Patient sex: F
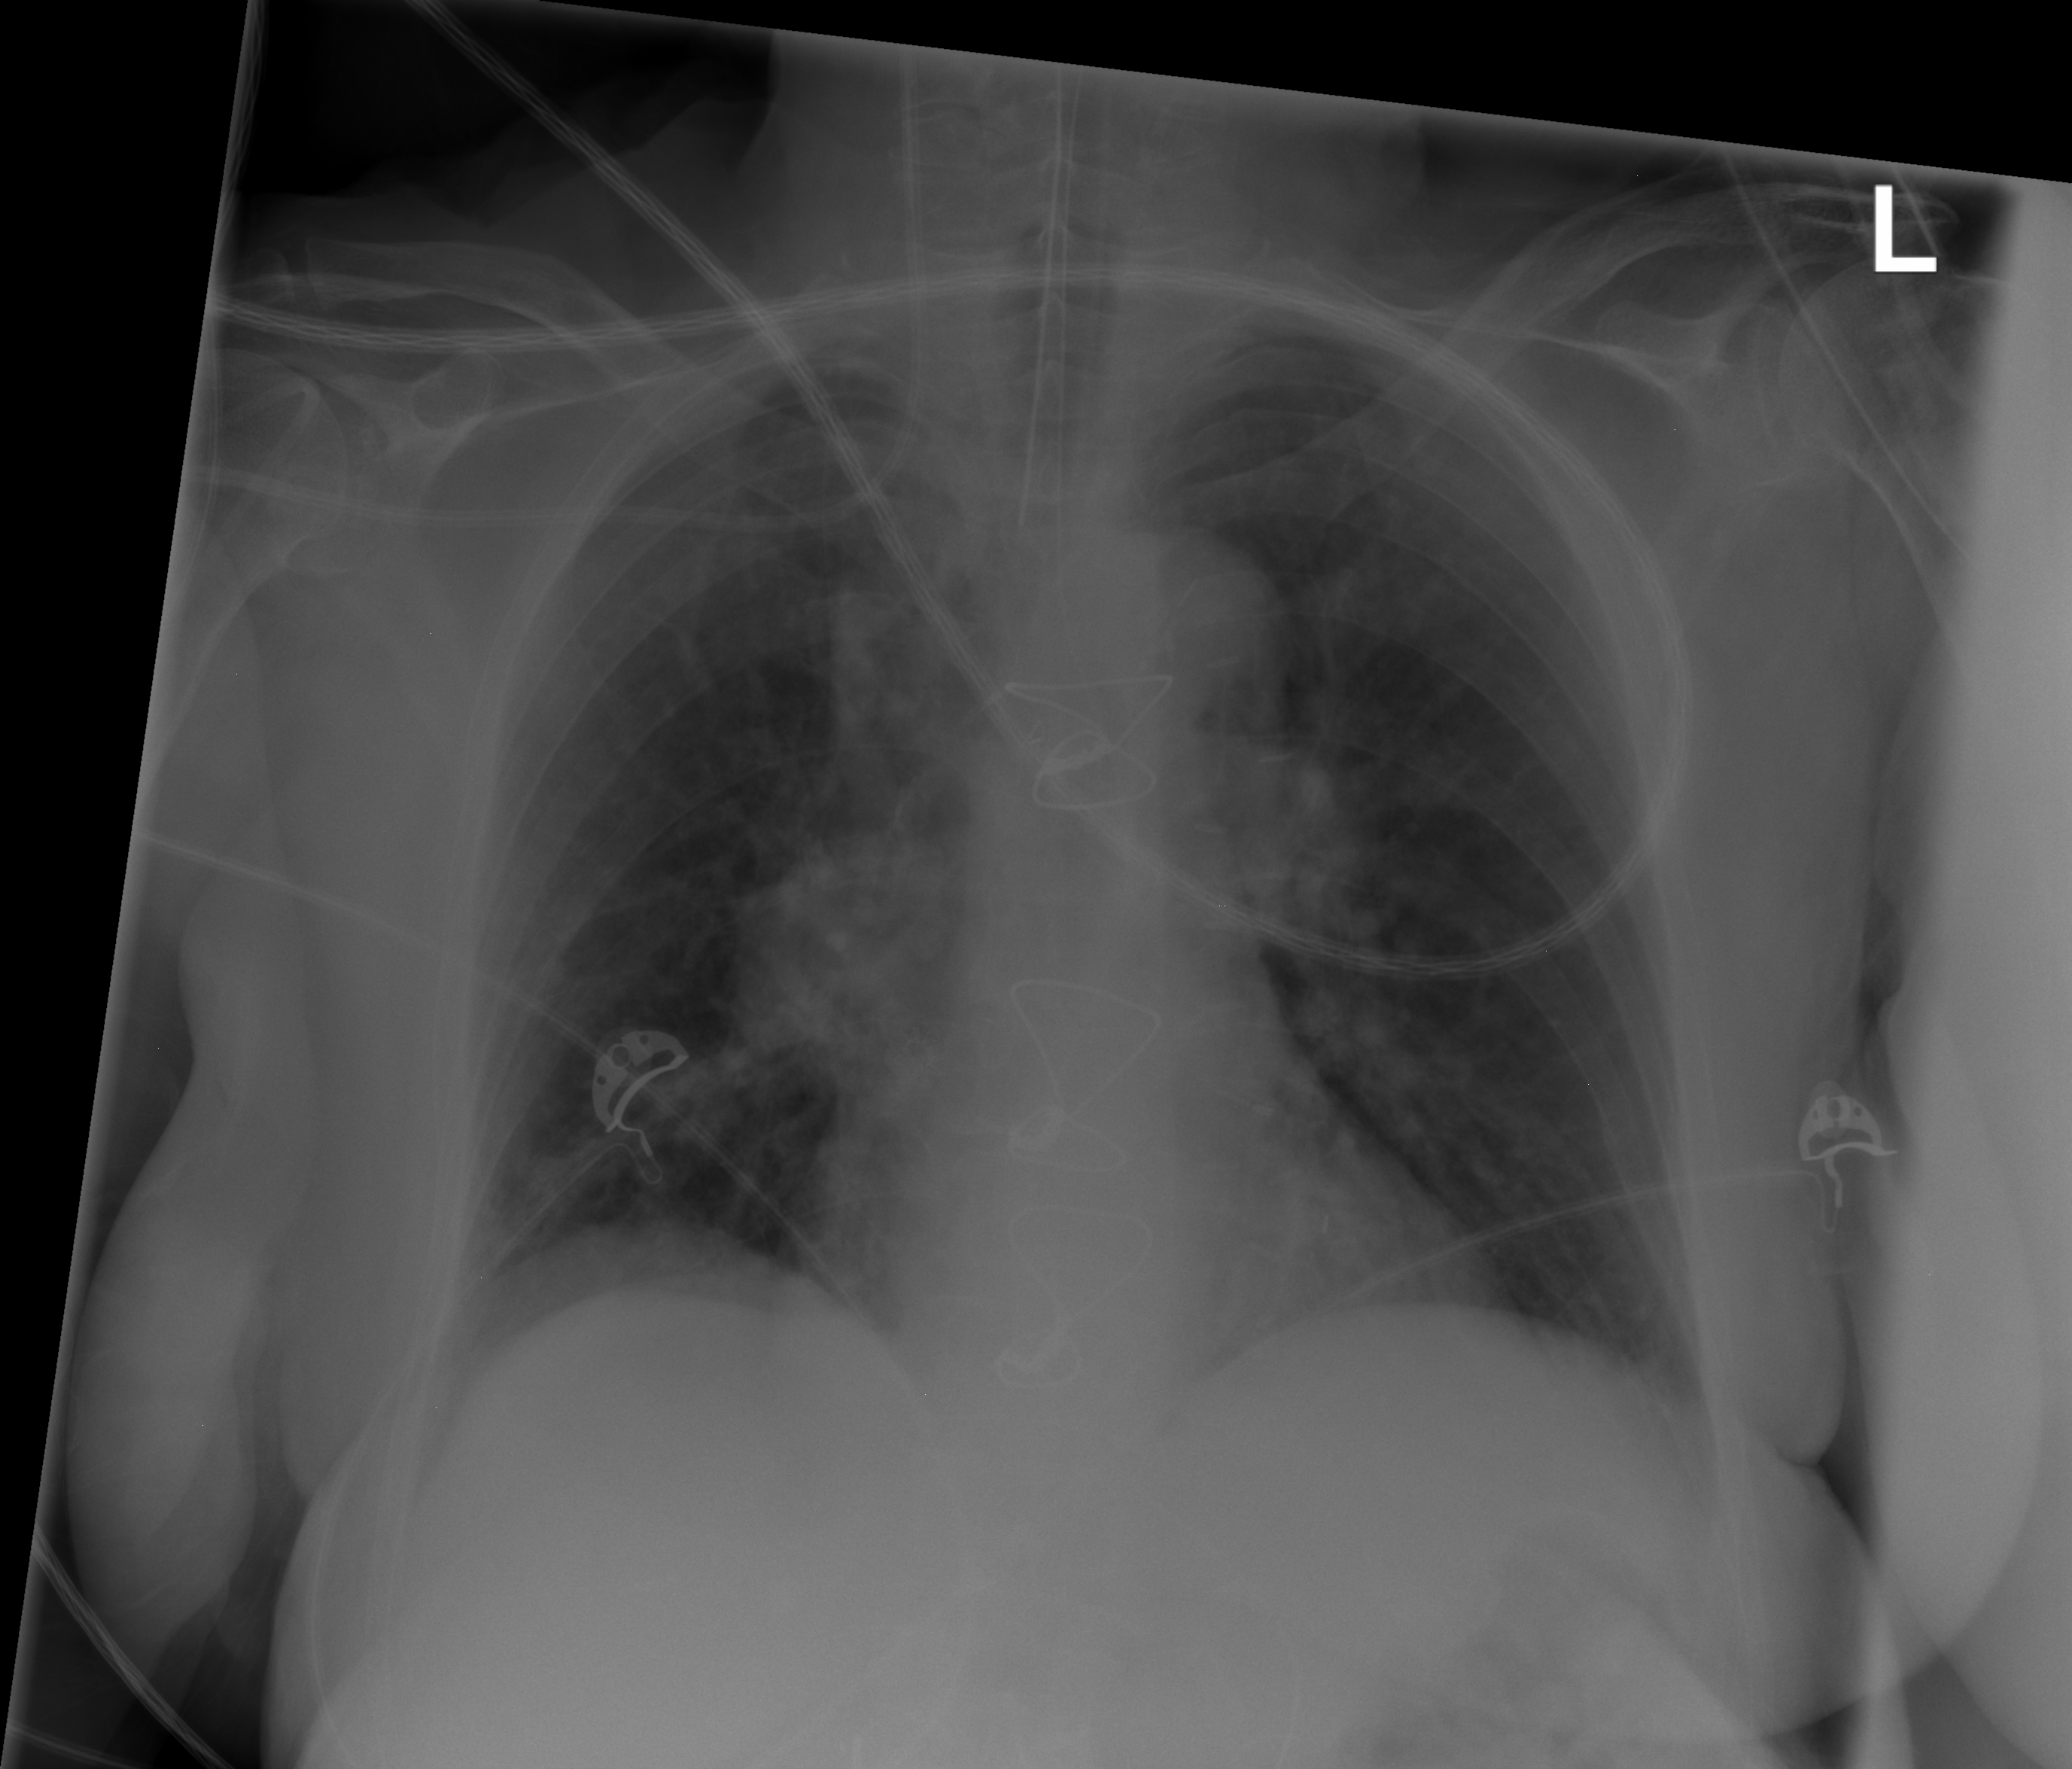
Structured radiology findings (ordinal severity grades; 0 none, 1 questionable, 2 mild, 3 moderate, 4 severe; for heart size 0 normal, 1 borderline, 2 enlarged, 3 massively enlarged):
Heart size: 0
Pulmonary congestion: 3
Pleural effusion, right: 0
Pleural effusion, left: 0
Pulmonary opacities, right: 0
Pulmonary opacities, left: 0
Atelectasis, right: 2
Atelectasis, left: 0